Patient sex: M
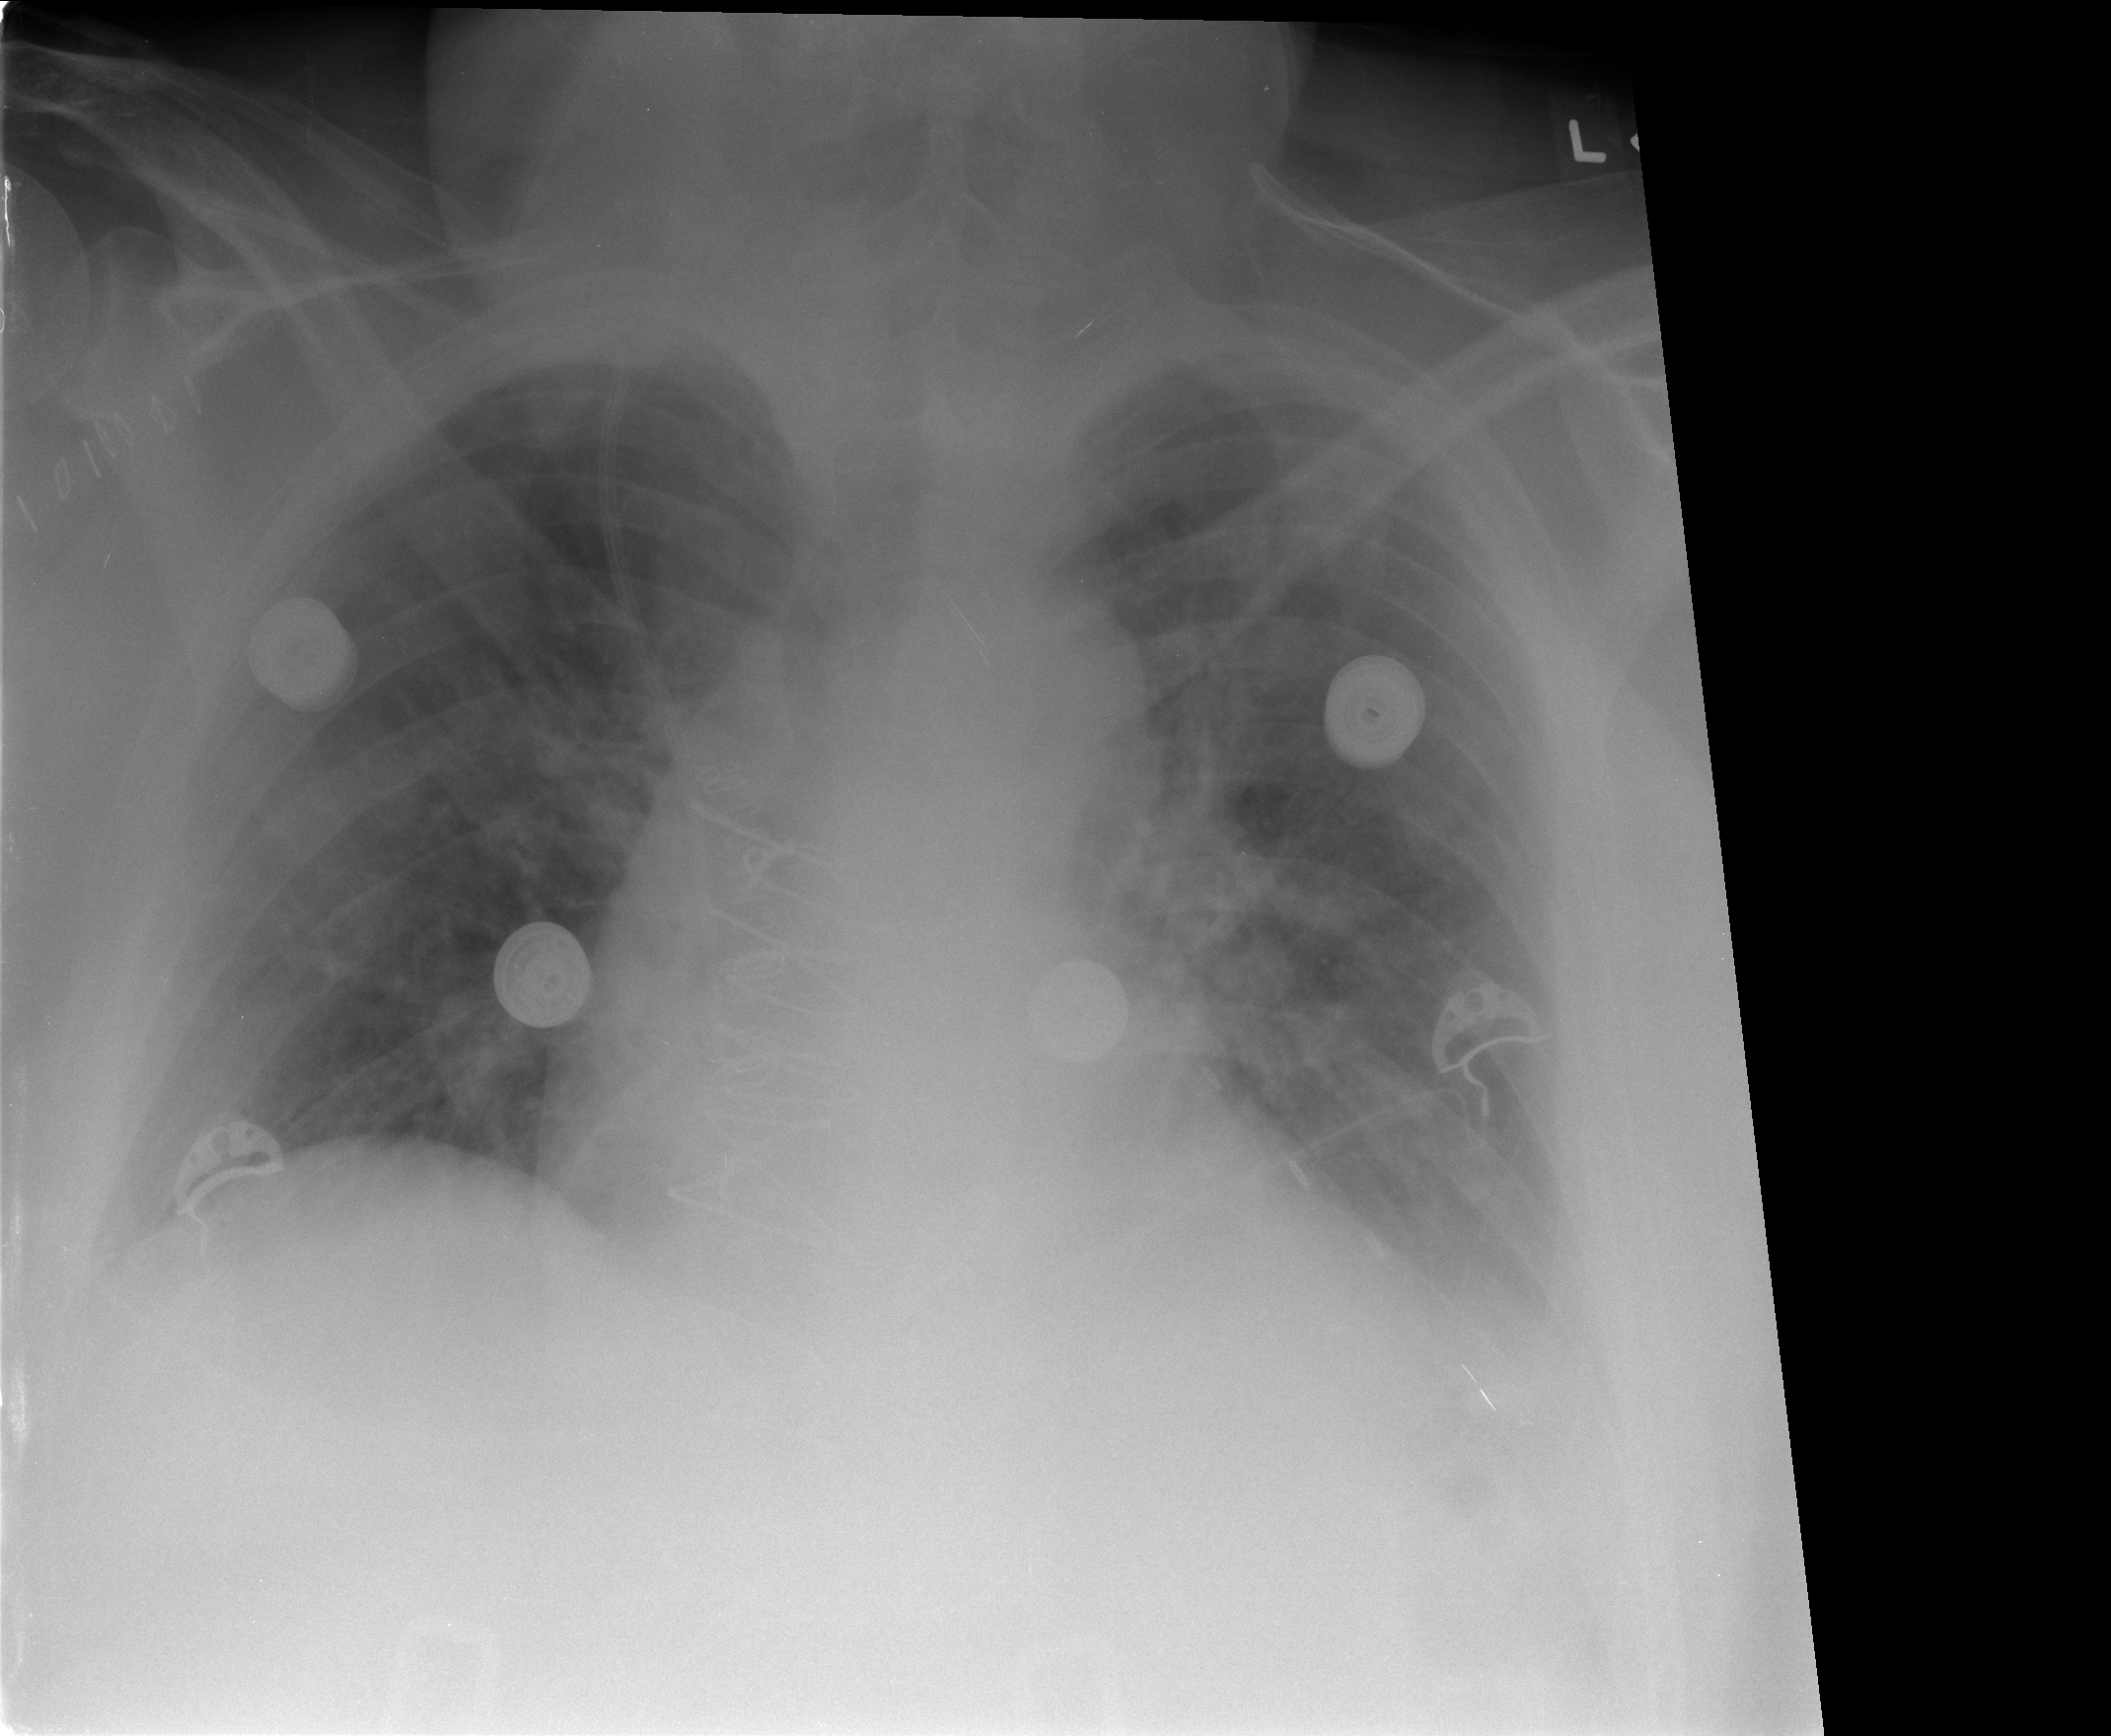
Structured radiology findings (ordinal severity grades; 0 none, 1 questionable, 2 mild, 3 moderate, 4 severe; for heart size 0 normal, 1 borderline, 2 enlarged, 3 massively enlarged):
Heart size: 0
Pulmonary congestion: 2
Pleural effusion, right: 0
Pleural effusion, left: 1
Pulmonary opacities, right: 0
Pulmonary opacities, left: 0
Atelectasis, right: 2
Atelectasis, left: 2